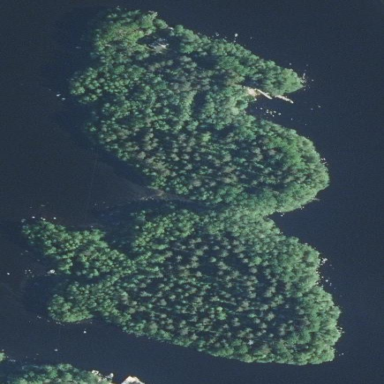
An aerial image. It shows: Islet.